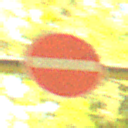
Verkehrszeichen: VerbotDerEinfahrt
Umgebung: Outdoor, Nature
Tageszeit: SunriseSunset
Wetter: PartlyCloudy
Licht: Natural
Jahreszeit: NotSpecified
Kontrast: HighContrast